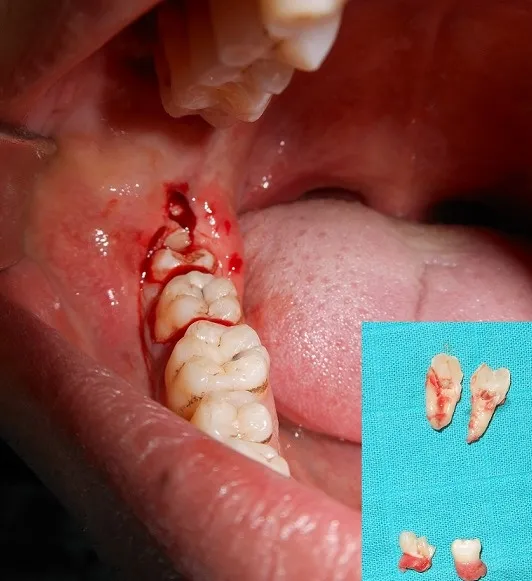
Peroperative view showing the surgical management of the right mandibular ST.
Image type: pathology (fish)